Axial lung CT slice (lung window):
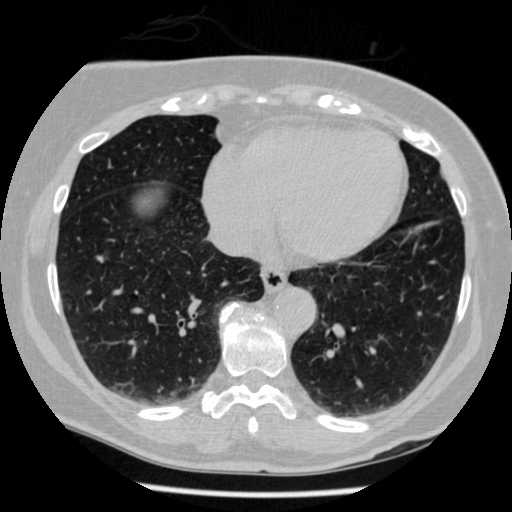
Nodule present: no